Question: I have been revising for my exam and I have found a question in one of my past papers which (at least to me) seem unsolvable. I will have to attach it as a picture because it has been scanned and saved as set of images.

You can't tell the output of this code when taking into consideration values from sub questions because no actual parameter is being passed to the method and so into the switch statement. Is my understanding correct, or am I missing something?
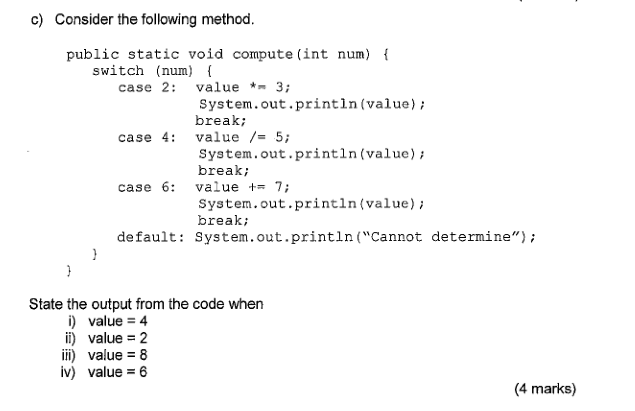
Answer: I agree - without knowing what the value of num is, you can't decide what the output is. Maybe there is a typo and the method was supposed to be:
'''
public static void compute(int value) {
switch(value) {...}
}
'''
in which case the answer should take into account the fact that if you change 'value' in one of the case statements, the original value is used to decide if the other case statements should be executed (in other words, only one case statement can be executed).